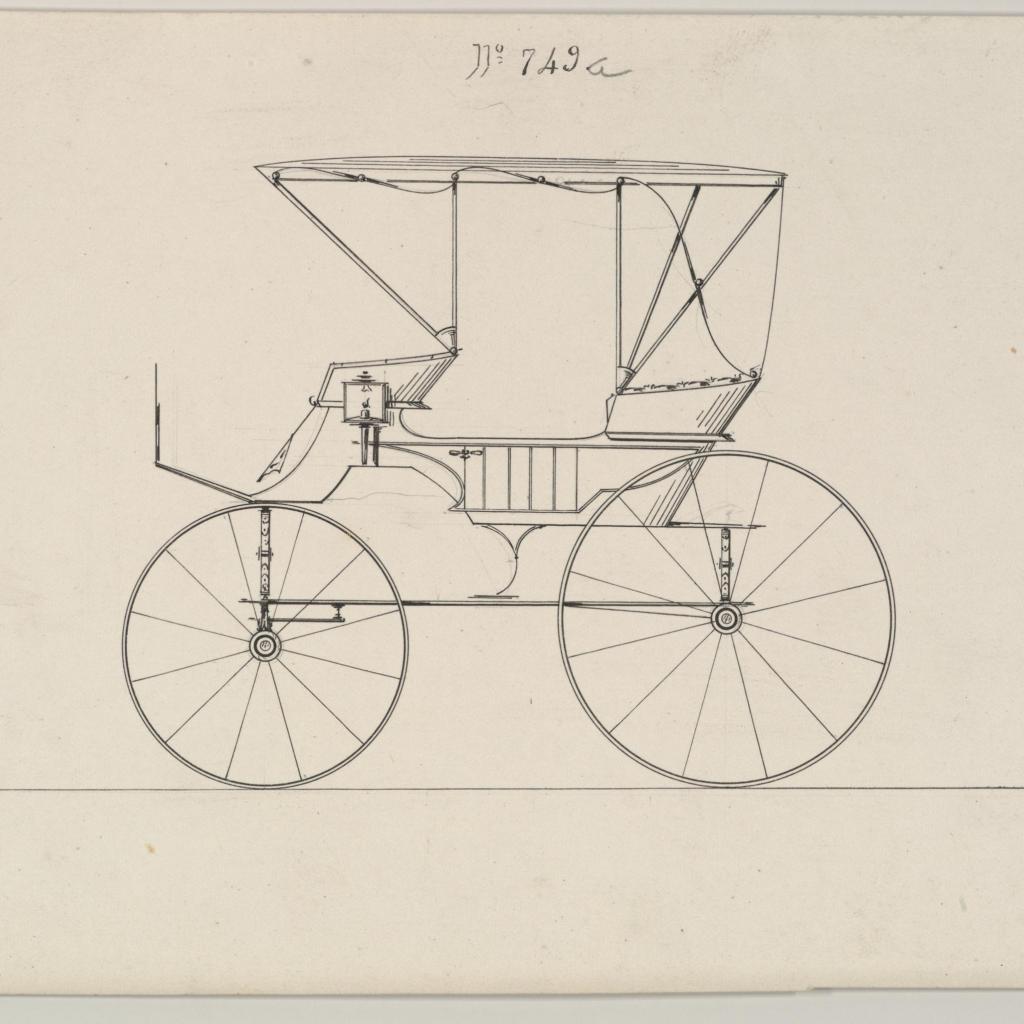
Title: Design for Park Phaeton, no. 749a
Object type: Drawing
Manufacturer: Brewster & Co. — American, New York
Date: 1850–74
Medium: Pen and black ink
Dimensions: sheet: 5 7/8 x 10 in. (14.9 x 25.4 cm)
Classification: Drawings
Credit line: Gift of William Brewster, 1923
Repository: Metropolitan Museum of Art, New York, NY